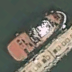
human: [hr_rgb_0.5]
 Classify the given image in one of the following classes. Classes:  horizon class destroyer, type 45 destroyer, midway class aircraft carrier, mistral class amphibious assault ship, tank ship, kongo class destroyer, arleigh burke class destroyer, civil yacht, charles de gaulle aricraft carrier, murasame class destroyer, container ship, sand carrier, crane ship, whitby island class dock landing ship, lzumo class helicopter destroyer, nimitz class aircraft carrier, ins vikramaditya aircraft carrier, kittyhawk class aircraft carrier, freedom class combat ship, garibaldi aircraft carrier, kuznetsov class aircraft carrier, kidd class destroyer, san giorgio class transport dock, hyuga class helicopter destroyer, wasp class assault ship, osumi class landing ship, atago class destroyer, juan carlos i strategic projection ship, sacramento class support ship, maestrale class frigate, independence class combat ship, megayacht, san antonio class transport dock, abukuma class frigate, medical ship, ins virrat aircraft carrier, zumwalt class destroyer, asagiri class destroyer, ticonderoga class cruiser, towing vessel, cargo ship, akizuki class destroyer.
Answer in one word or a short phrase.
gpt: Towing vessel